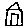
Label: house